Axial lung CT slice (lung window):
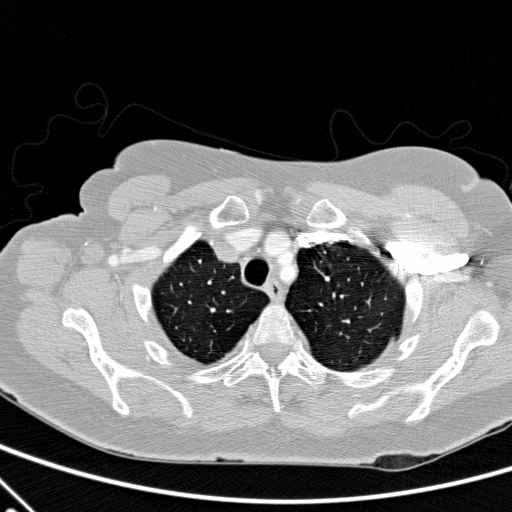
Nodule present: no